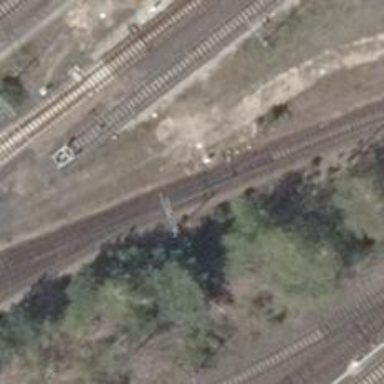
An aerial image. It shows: Railway switch.